Question: The Firebug console window shows the source file name and line number on the right of each entry, but it's too narrow to display file names longer than about 10 chars.
Is it possible to adjust the width of the column?

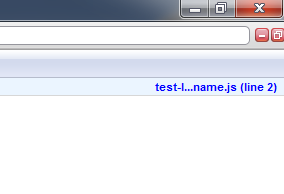
Answer: Ah, you want to set the width.
You can do this by opening and then filtering for 'extensions.firebug.sourceLinkLabelWidth'.
Double click and change the value to whatever works best for you.
Note that mousing over the SourceLink will also always show the full name and path.